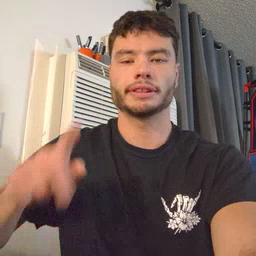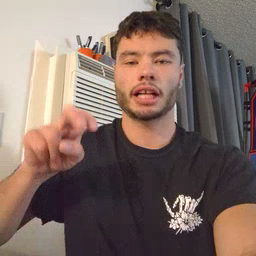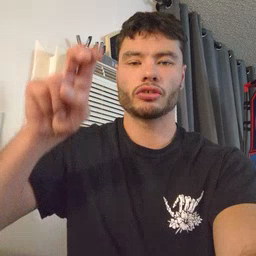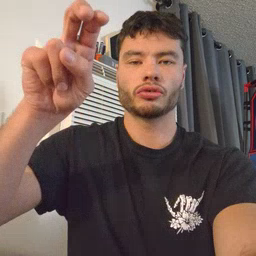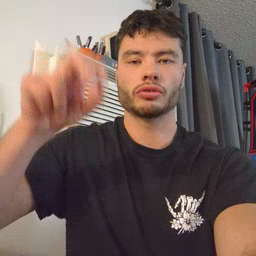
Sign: stairs